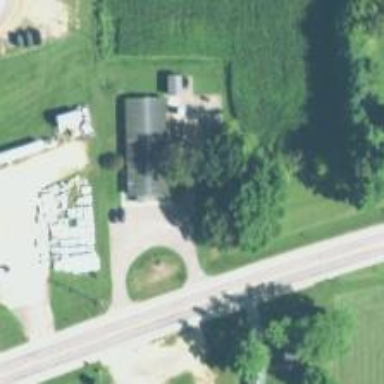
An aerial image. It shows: Veterinary facility.